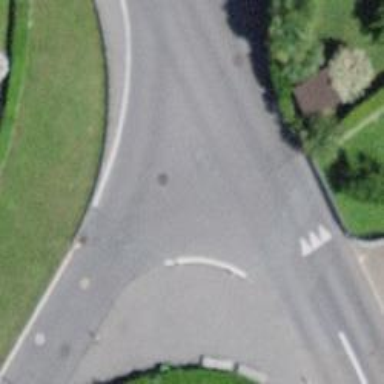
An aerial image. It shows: Zebra crossing on the road.